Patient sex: M
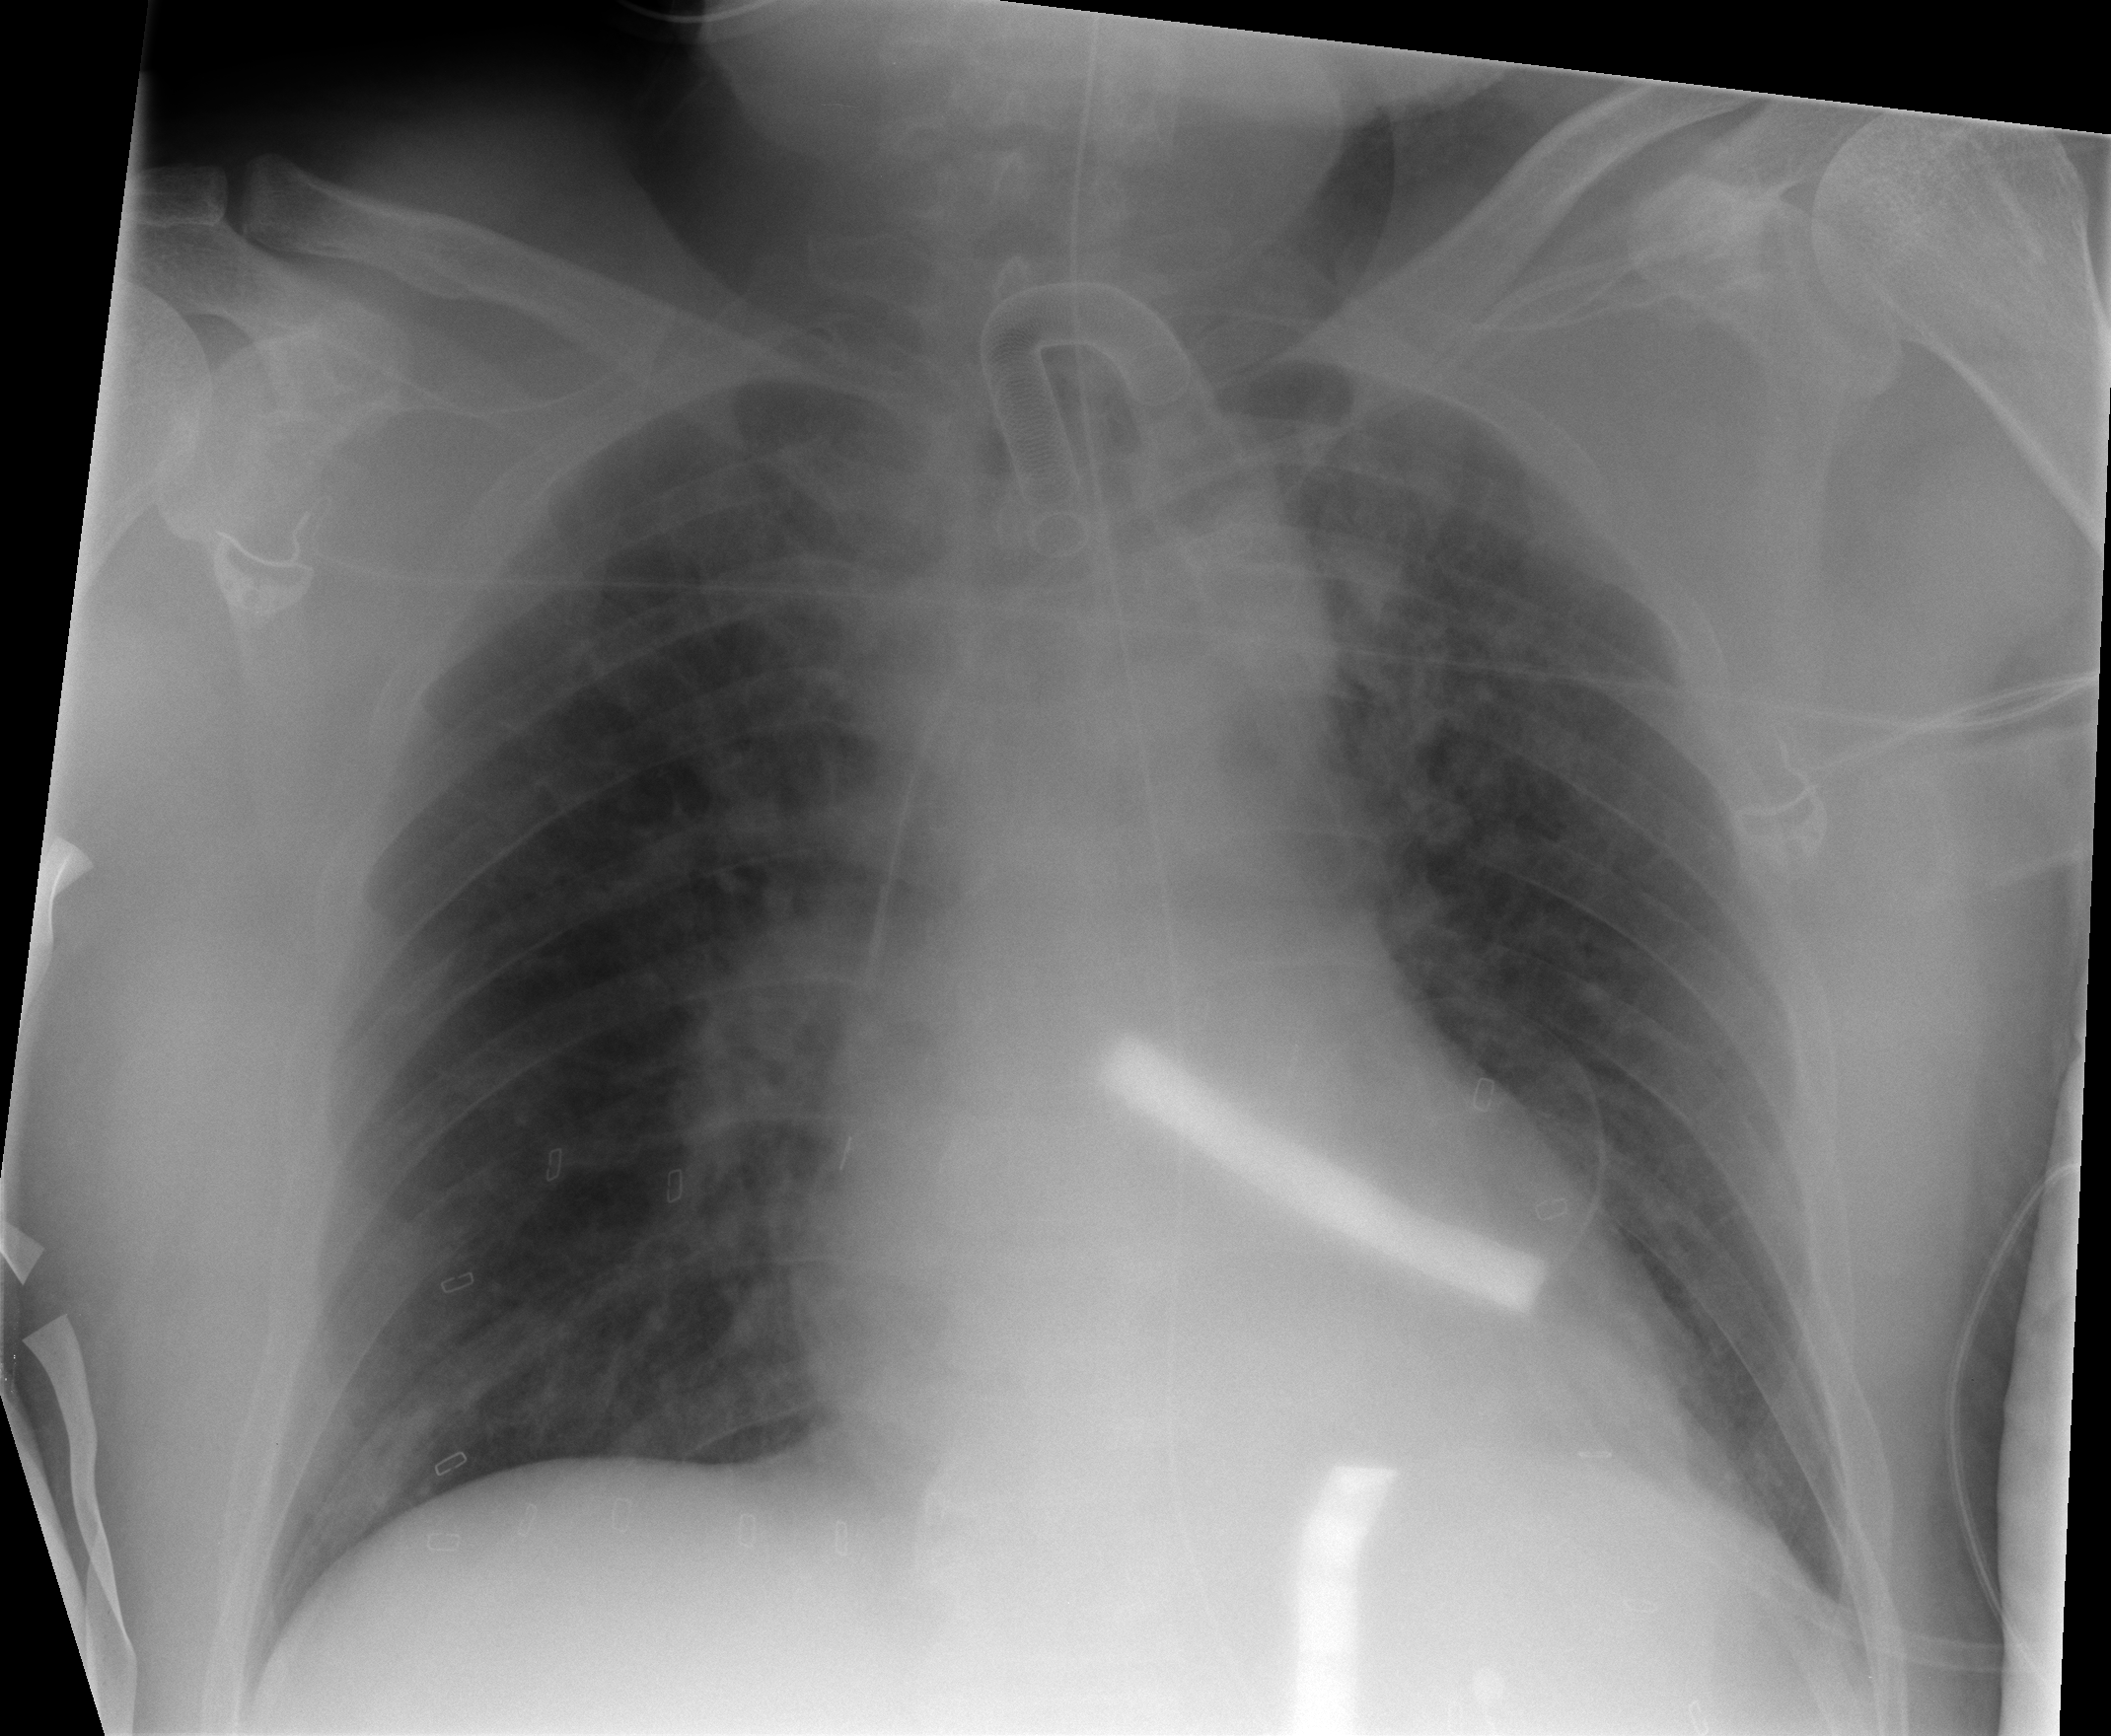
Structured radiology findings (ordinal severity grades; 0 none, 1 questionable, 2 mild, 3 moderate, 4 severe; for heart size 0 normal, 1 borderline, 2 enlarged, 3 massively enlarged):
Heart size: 1
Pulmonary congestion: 0
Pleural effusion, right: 0
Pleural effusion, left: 0
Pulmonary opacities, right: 2
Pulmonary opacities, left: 2
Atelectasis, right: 2
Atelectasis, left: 2